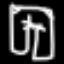
Label: pants